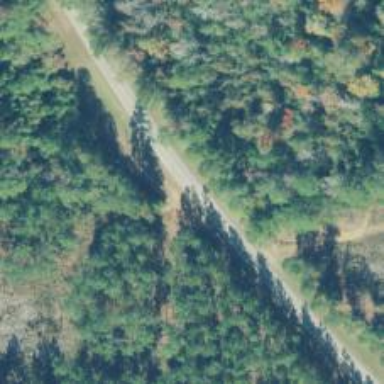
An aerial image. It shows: Tertiary road.